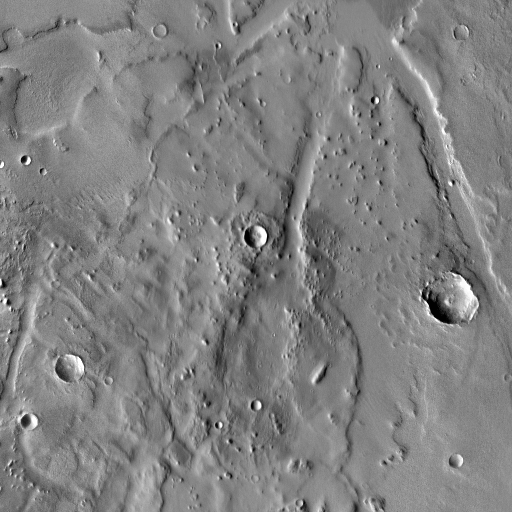
Crater classes present: Background, Other, Layered, Buried